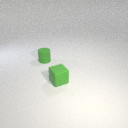
small green rubber cylinder to the left of small green rubber cube